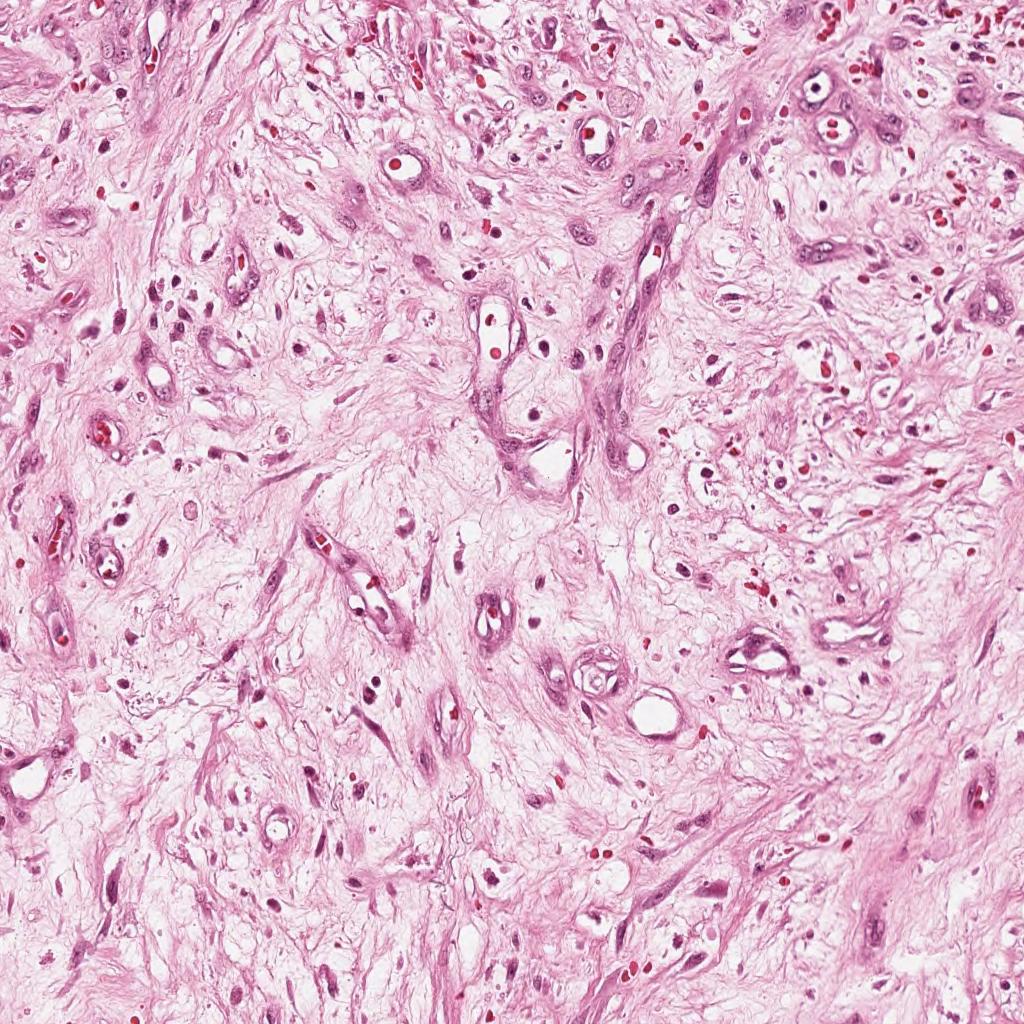
Label: Non-Viable-Tumor